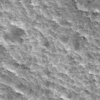
Label: not_dusty